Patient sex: F
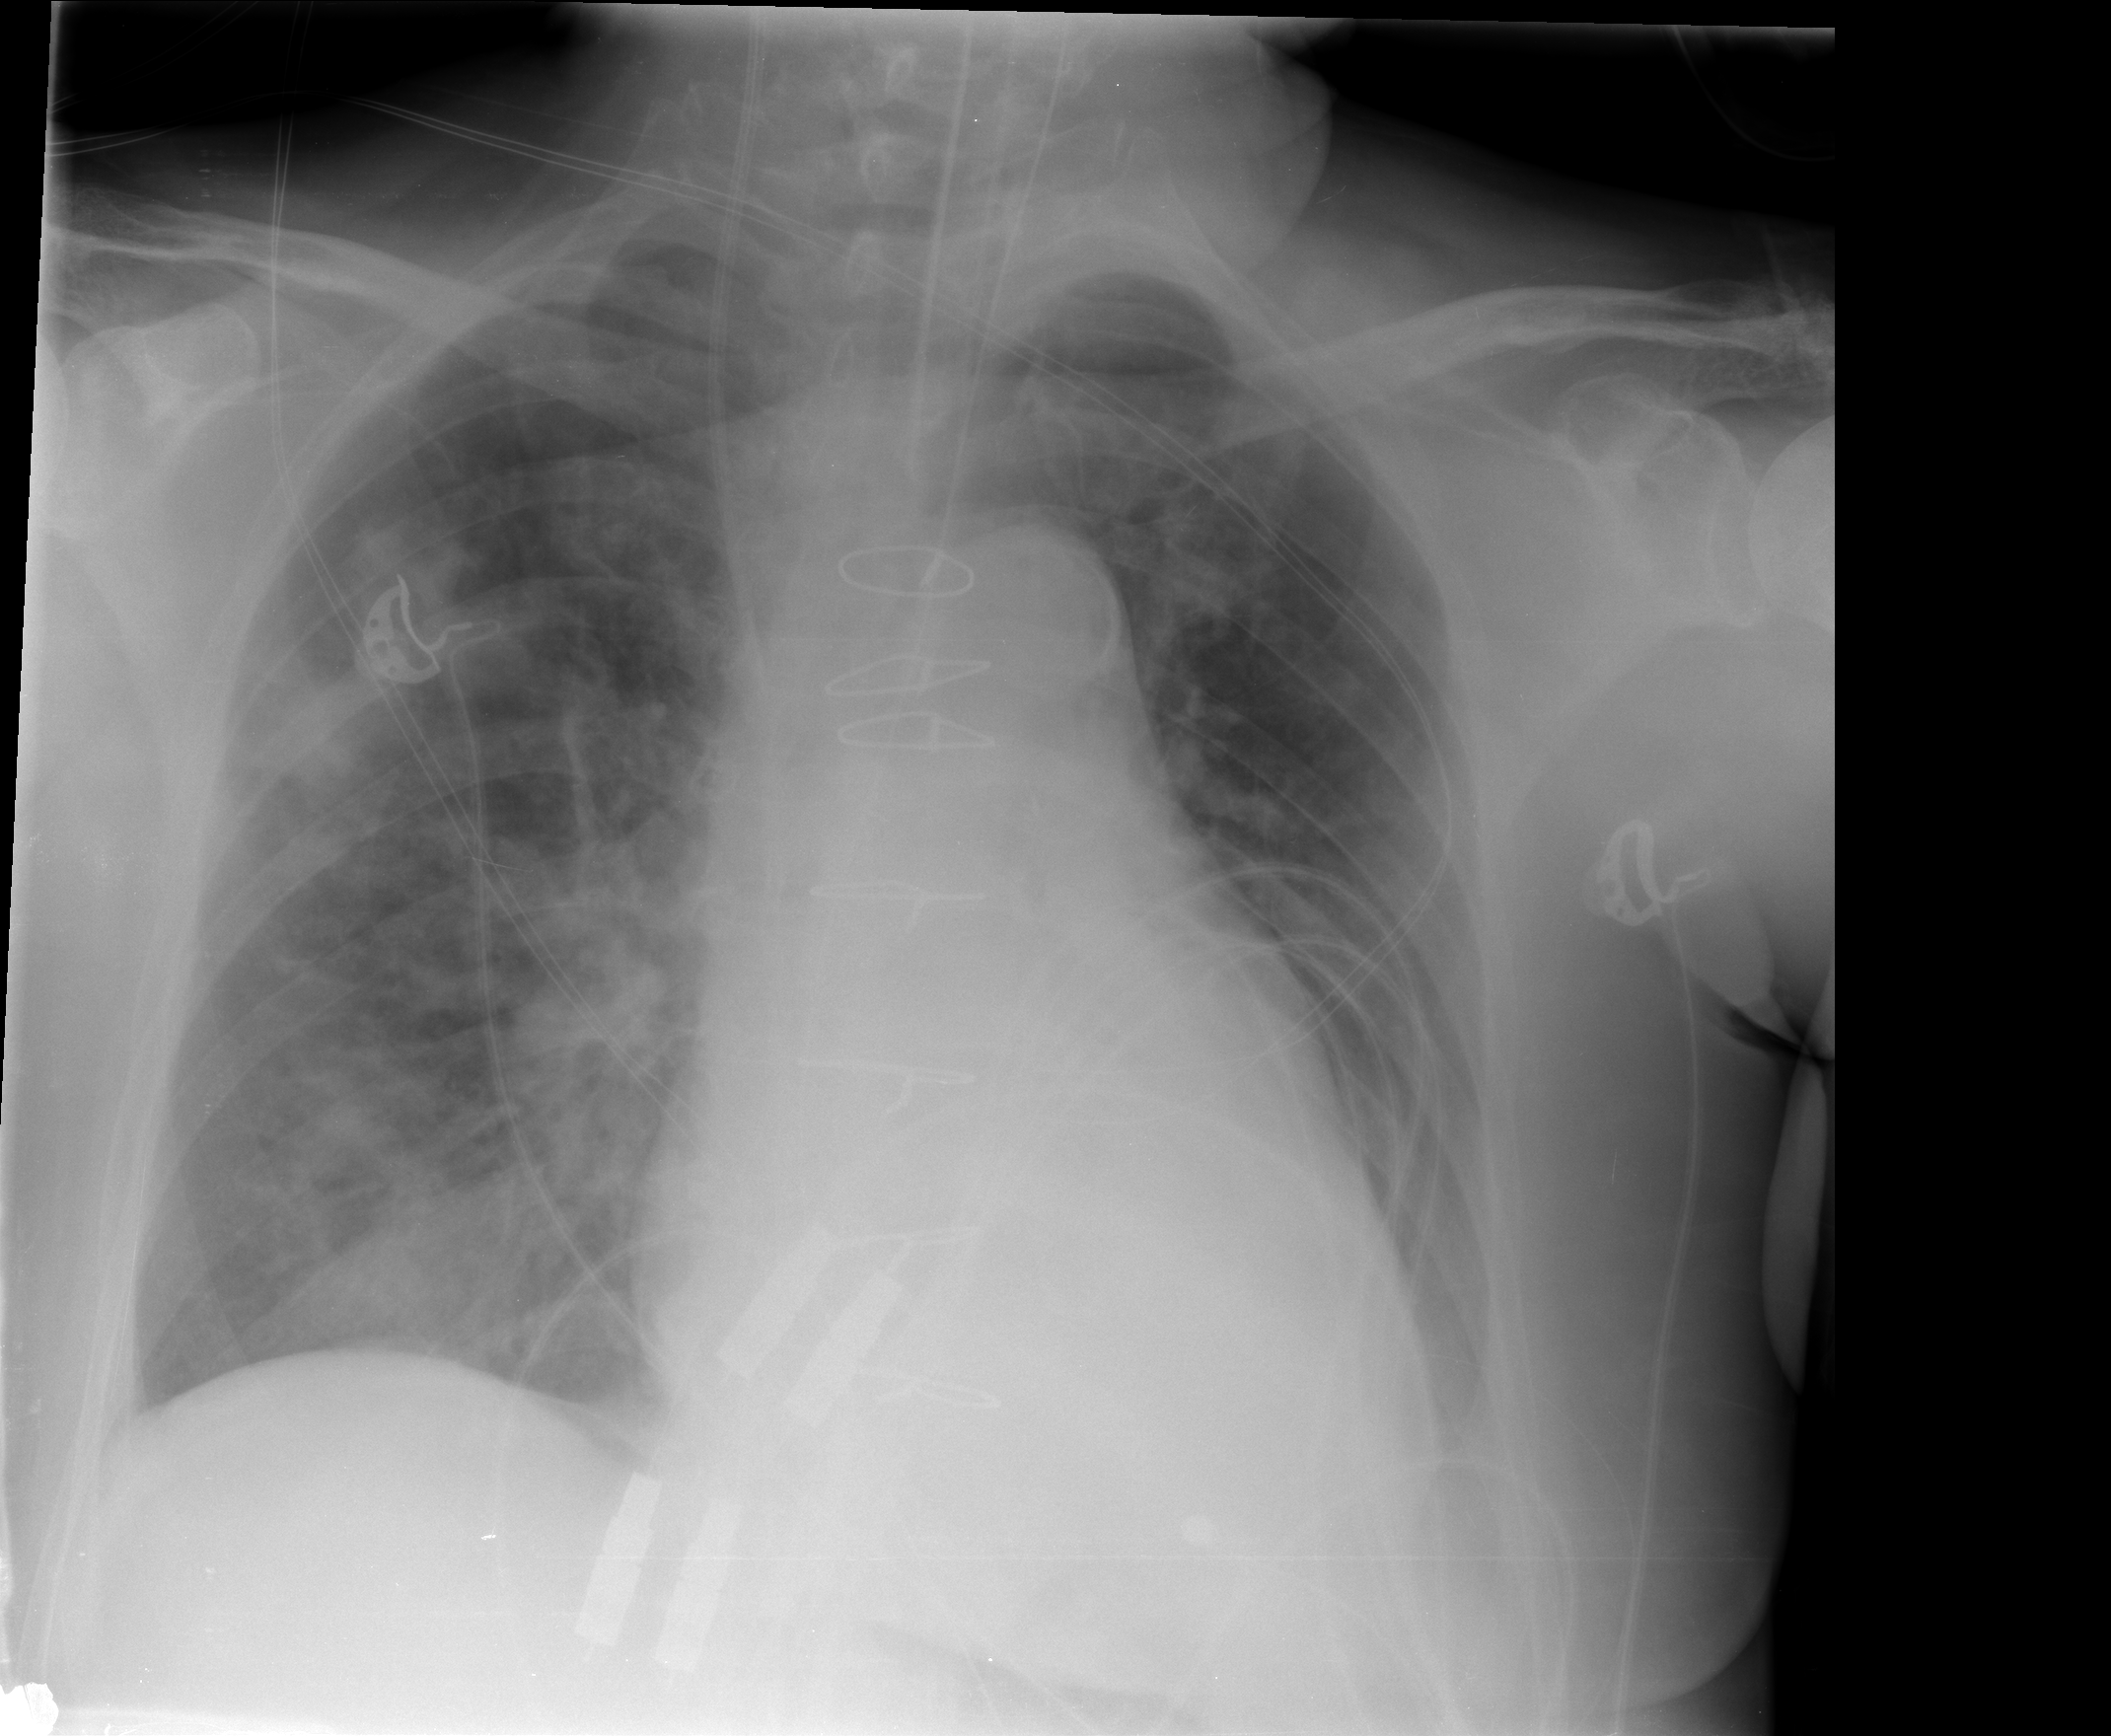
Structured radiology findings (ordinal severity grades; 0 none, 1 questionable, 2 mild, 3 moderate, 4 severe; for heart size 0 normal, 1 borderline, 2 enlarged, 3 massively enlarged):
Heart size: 2
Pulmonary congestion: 2
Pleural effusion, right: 0
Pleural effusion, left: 1
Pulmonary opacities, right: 3
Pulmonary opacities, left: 0
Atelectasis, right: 2
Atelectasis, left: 2